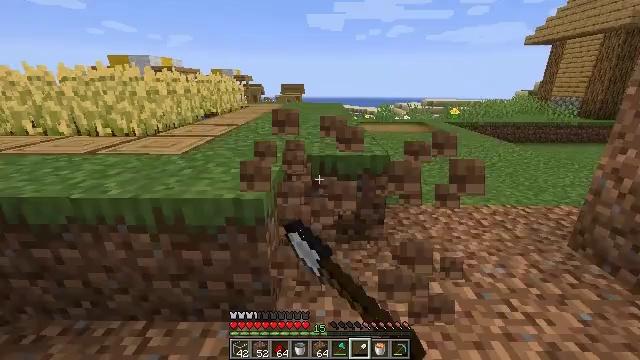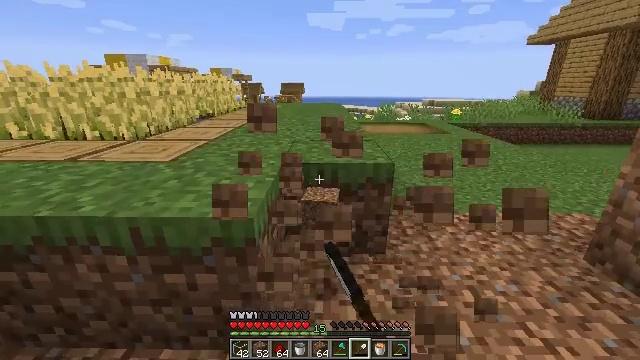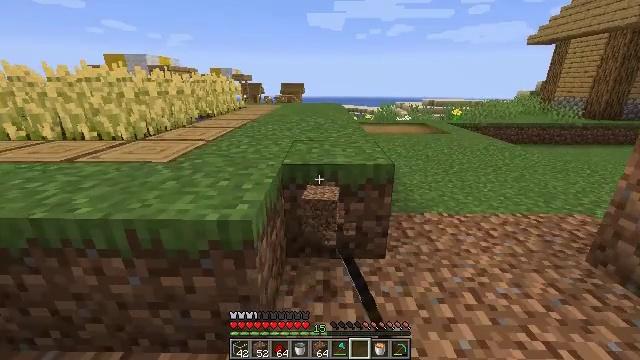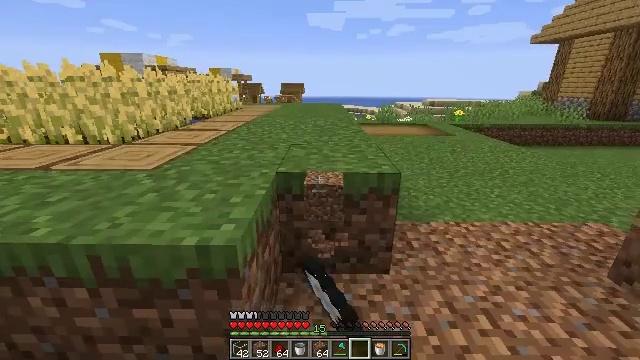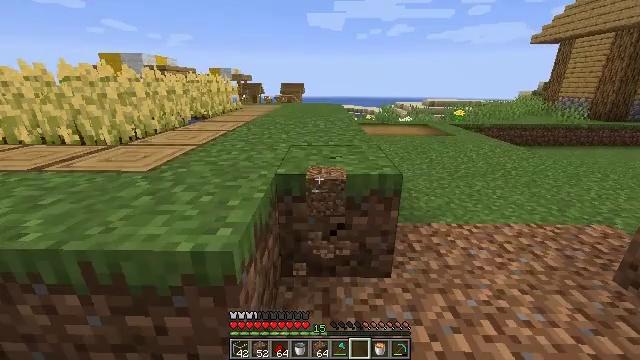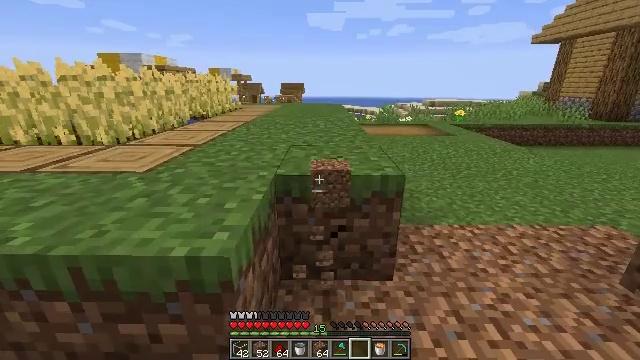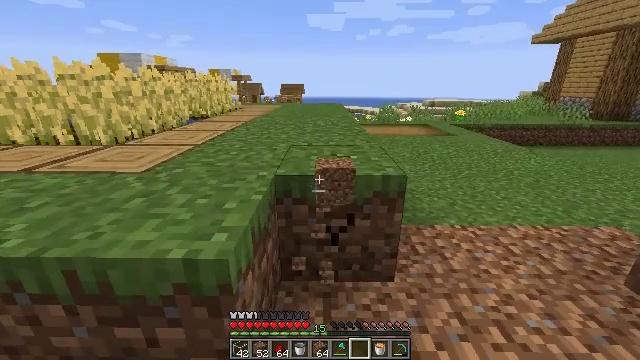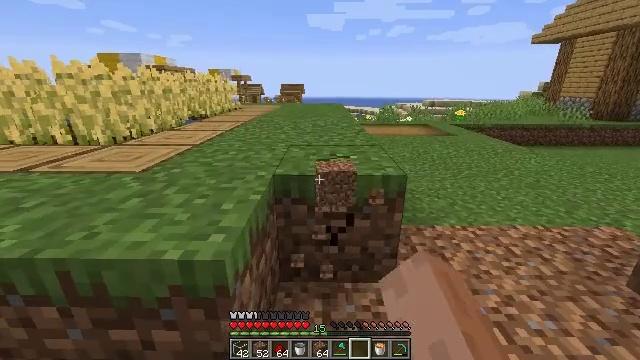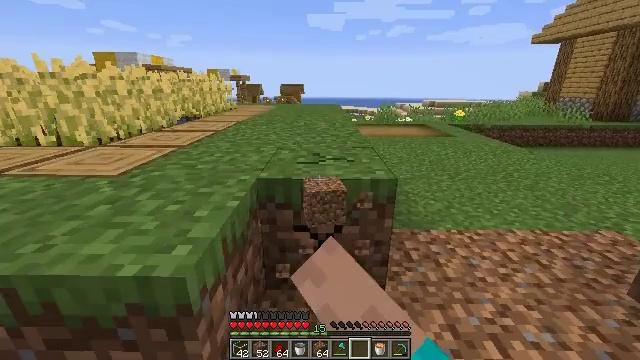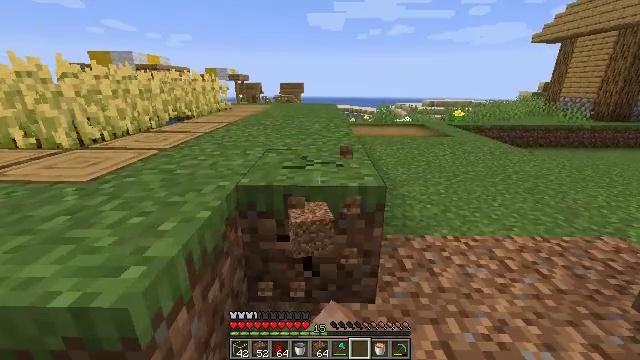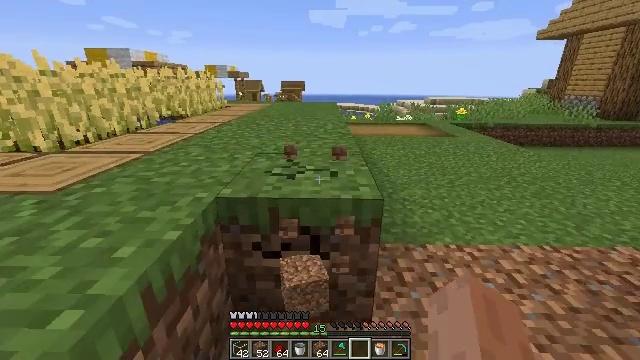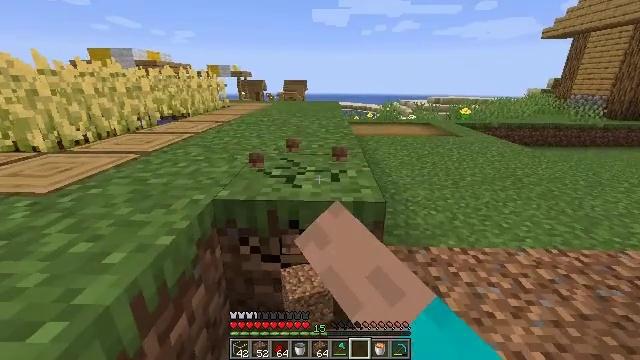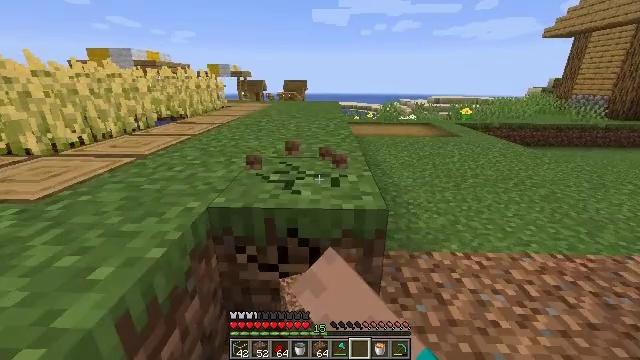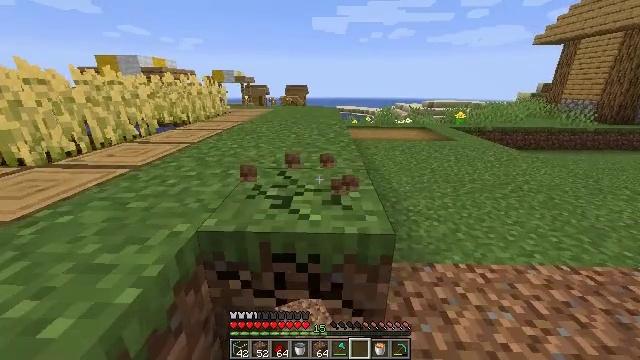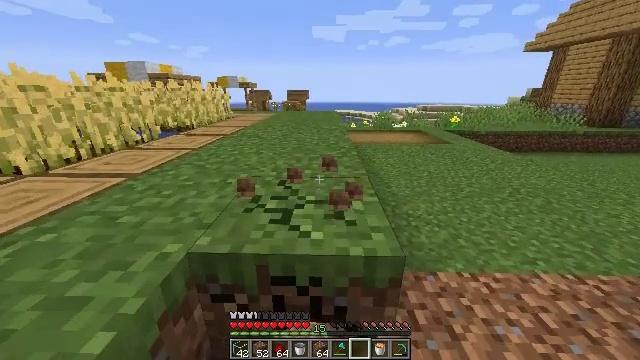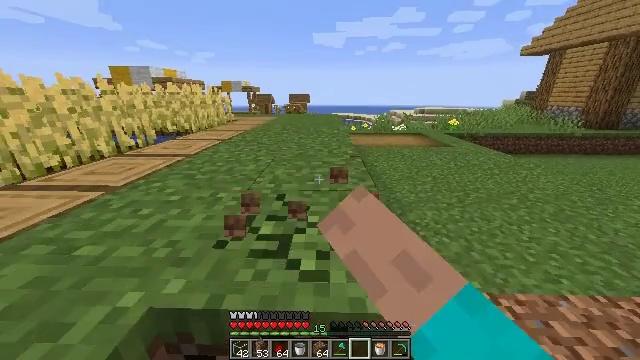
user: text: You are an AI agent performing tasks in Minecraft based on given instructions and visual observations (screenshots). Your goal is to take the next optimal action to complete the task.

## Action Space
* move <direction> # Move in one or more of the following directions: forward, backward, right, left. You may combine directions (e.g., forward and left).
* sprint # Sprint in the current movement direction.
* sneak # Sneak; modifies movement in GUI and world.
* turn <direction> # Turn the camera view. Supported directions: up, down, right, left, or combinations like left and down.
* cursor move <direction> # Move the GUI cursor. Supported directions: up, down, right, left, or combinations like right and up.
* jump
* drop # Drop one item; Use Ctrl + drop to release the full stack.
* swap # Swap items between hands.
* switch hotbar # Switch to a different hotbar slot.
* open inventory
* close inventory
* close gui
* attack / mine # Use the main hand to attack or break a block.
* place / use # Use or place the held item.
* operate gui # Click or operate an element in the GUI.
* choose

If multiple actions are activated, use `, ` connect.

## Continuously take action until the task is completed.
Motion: motion action
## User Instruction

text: Collect the grass block using a shovel.
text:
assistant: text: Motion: move forward, attack / mine
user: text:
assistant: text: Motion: move forward, attack / mine
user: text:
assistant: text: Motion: attack / mine
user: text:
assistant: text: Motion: attack / mine
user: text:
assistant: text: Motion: attack / mine
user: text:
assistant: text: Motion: attack / mine
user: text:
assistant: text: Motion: move forward and move right, attack / mine
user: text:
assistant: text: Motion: move forward and move right, attack / mine
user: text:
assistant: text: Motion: move forward, attack / mine
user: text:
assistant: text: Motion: attack / mine
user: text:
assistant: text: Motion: attack / mine
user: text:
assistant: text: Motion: move forward, attack / mine
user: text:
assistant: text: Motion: move forward, attack / mine
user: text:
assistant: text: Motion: move forward, attack / mine
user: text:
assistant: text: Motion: move forward, attack / mine
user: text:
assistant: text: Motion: turn left, attack / mine
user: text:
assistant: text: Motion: turn left, attack / mine
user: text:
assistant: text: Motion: attack / mine
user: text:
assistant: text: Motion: attack / mine
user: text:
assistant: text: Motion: turn down, attack / mine
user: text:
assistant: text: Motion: turn left and down, attack / mine
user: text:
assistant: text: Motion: turn left and down, attack / mine
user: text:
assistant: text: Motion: turn left and down, attack / mine
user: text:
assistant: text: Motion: turn down, attack / mine
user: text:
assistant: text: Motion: turn down, attack / mine
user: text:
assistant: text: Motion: attack / mine
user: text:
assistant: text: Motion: attack / mine
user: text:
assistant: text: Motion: attack / mine
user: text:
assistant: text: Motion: attack / mine
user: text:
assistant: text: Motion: attack / mine